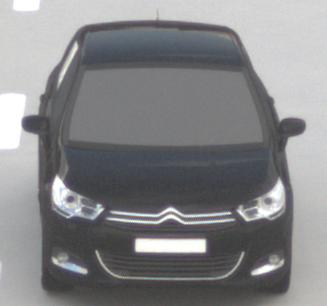
Make: Citroen
Model: C4 VTi 95
Detailed model: C4 (II)
Model produced from: 2012/08
Model produced until: 2013/06
Doors: 5
Color: black
Road condition: dry road
Daytime: morning or afternoon
Contrast: low contrast